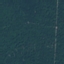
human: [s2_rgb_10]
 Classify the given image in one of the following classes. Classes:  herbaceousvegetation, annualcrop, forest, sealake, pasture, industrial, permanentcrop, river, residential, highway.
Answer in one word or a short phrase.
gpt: Forest